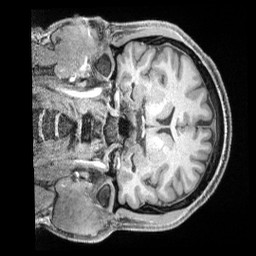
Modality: T1w
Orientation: coronal
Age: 37
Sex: male
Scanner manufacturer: siemens
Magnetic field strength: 3 T
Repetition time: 2 s
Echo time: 0.00211 s